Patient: sex M, age 36
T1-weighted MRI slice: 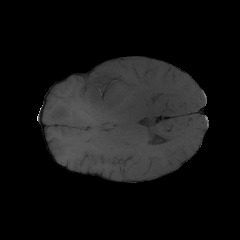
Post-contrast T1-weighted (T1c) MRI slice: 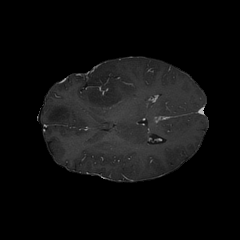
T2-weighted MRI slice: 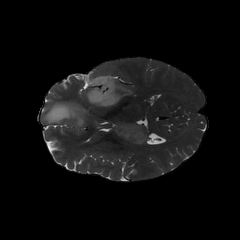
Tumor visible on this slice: yes
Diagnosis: Glioblastoma, IDH-wildtype
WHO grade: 4